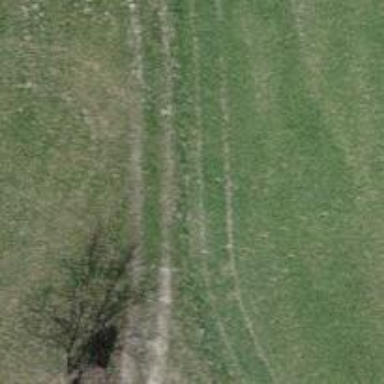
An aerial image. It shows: Grass track road with grade3 tracktype.